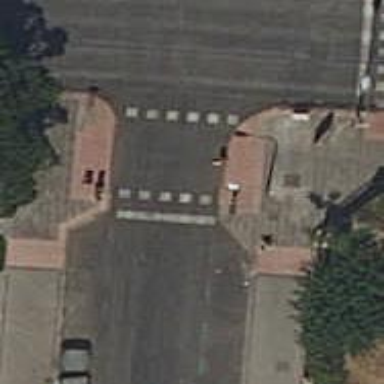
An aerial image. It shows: Road crossing with traffic signals.